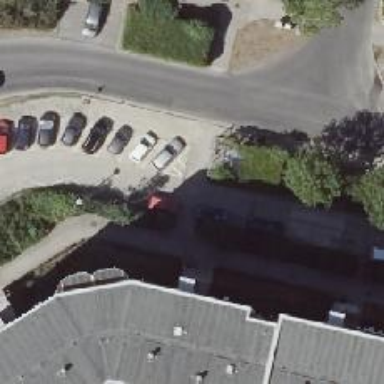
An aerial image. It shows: Concrete parking aisle as service road.